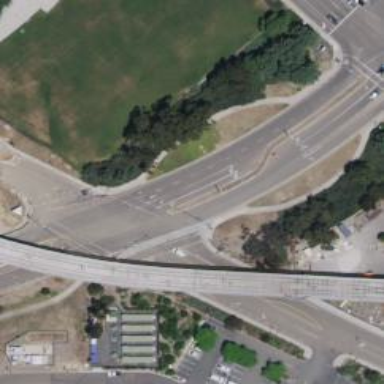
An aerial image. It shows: Tertiary road with asphalt surface and separate sidewalk.